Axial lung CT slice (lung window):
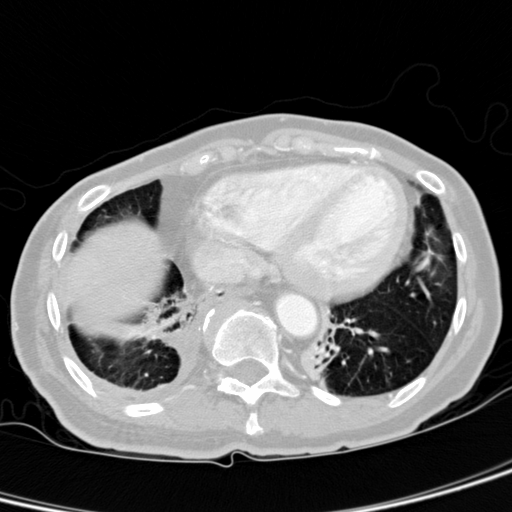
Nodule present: no